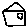
Label: house